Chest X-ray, AP view. Patient: 45 years old, sex M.
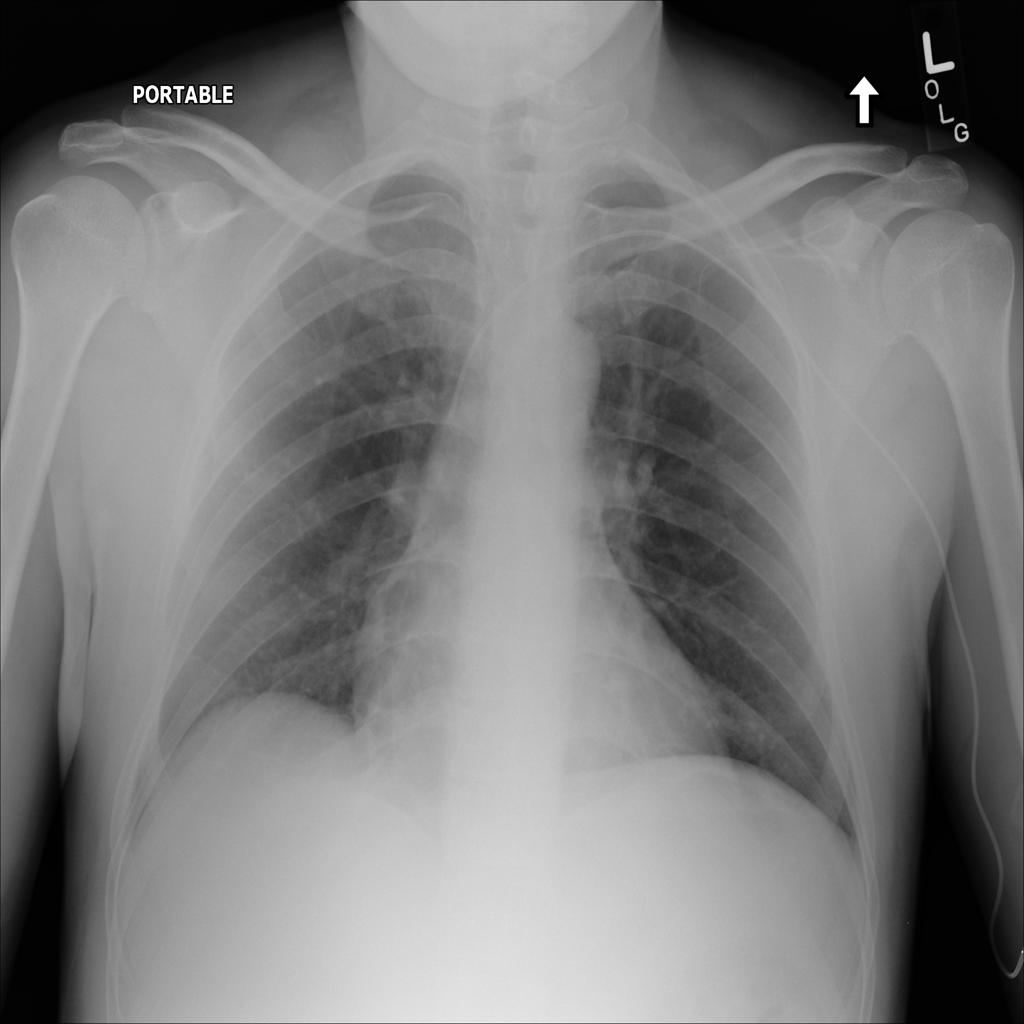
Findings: No Finding